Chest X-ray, PA view. Patient: 51 years old, sex M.
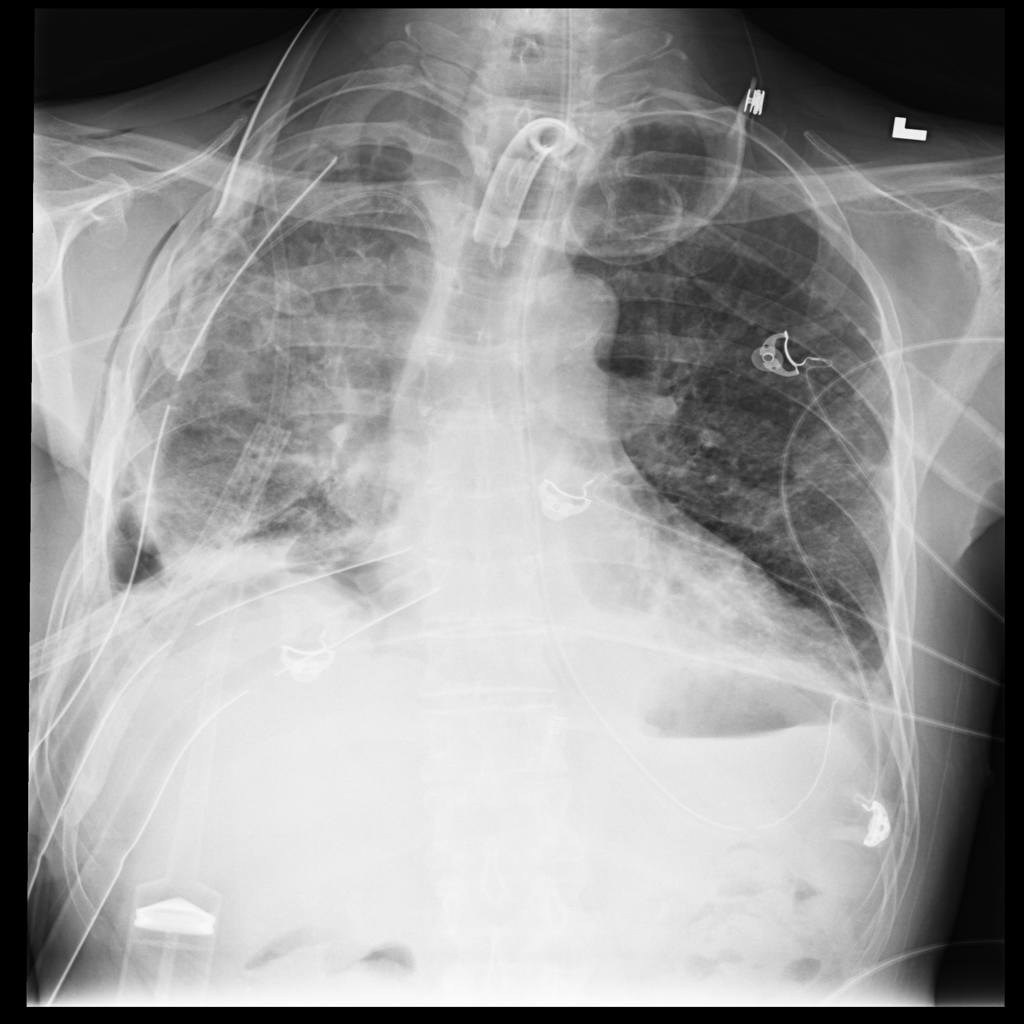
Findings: Pneumothorax